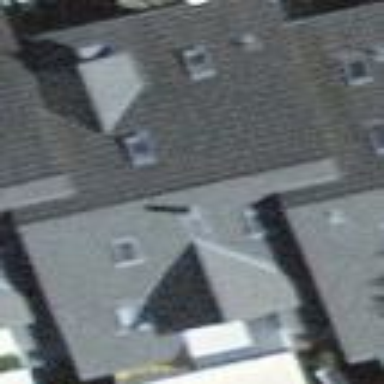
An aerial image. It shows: Simple house.